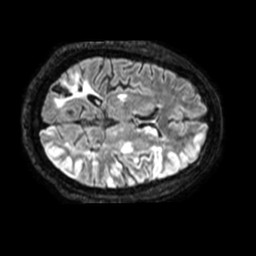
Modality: FLAIR
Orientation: axial
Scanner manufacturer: philips
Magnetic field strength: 1.5 T
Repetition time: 4.8 s
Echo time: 0.3438 s